Interaction volume radius: 5 \u00c5
Interaction volume height: 45 \u00c5
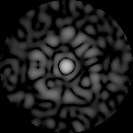
Disorder parameter: 0.8434